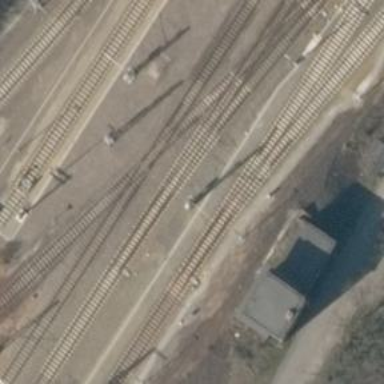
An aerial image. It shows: Railway crossing.